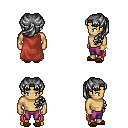
a pixel art fantasy rpg character, male body template, human, tanned skin, maroon cape, magenta pants, gray princess hairstyle, bracelets, brown slippers, four views (front, back, left, right), 2x2 character sprite sheet, small pixel art, hard edges, no anti-aliasing